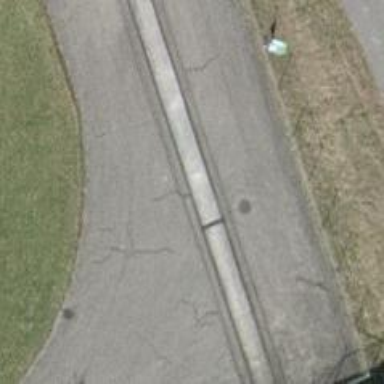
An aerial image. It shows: Single-track railway spur.